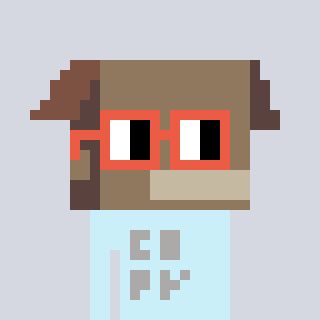
a pixel art character with square orange glasses, a box-shaped head and a cold-colored body on a cool background